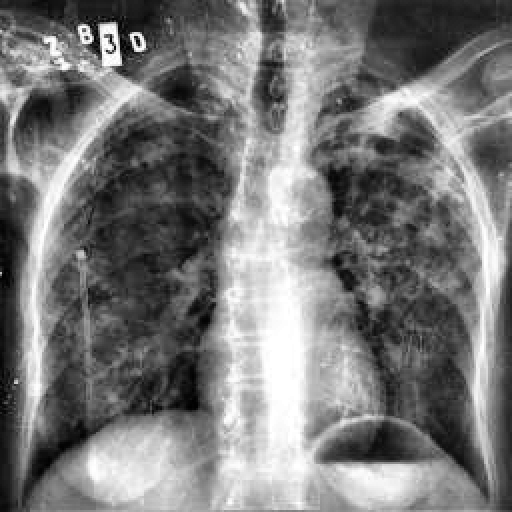
Finding: TUBERCULOSIS